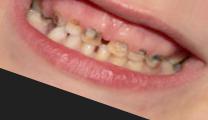
Condition: Caries